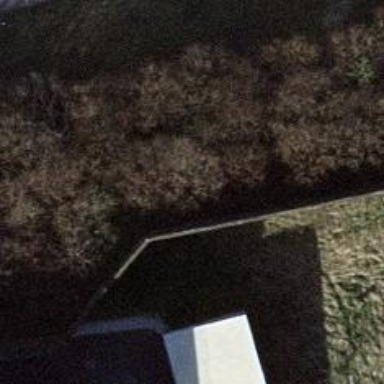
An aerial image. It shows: Noise barrier wall.